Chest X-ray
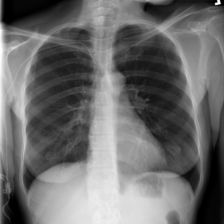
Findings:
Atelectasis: negative
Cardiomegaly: negative
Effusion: negative
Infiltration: negative
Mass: negative
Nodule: negative
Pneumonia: negative
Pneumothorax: negative
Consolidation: negative
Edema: negative
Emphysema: negative
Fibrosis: negative
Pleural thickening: negative
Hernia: negative